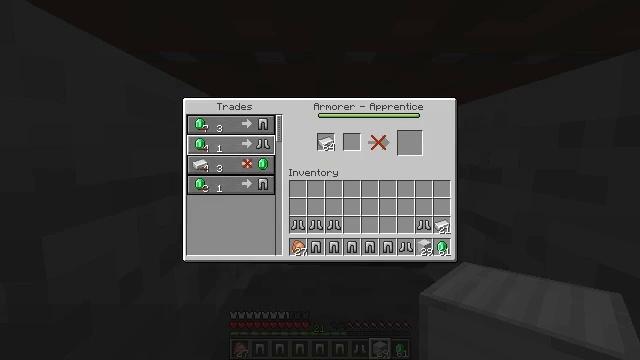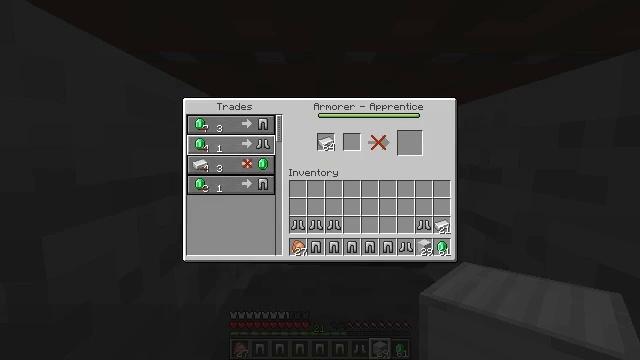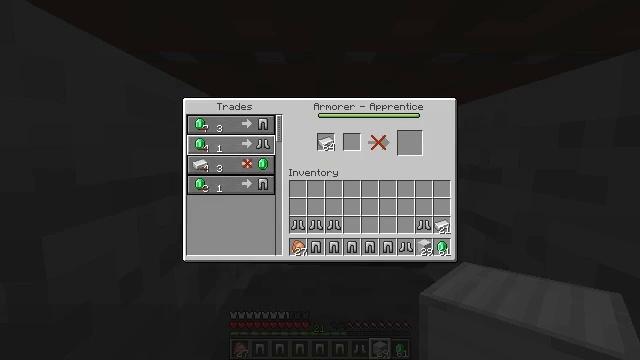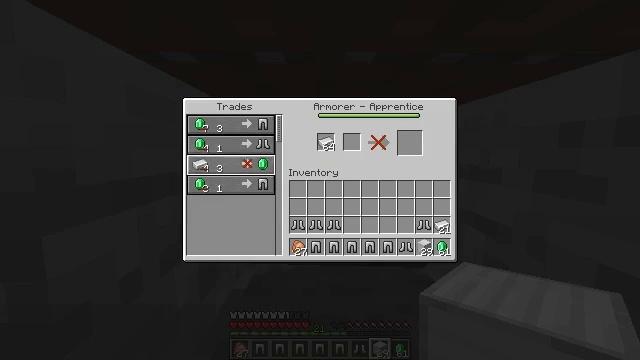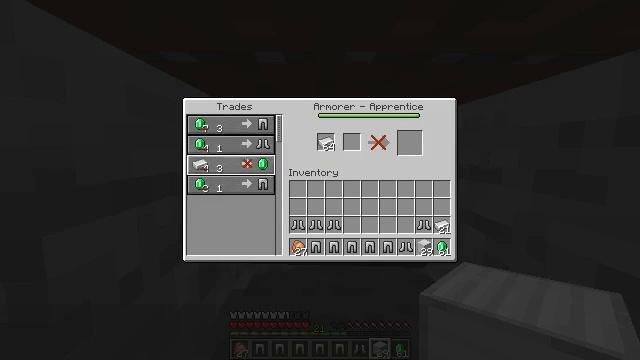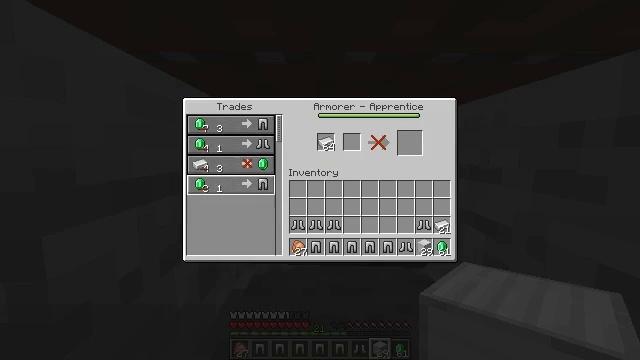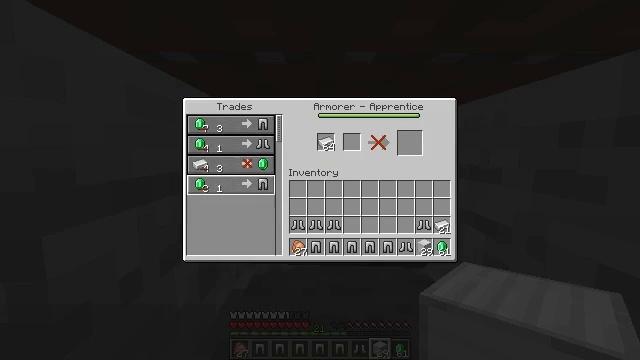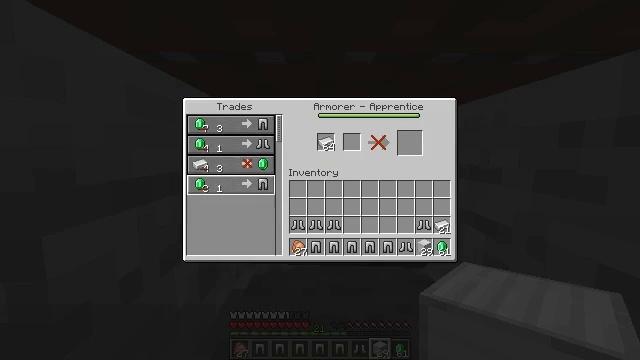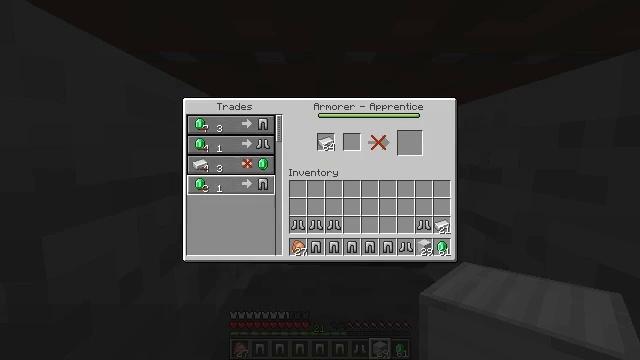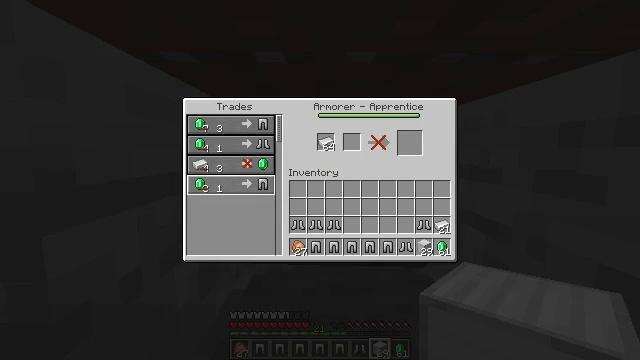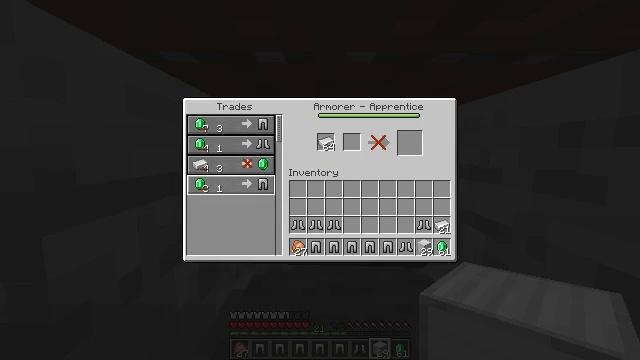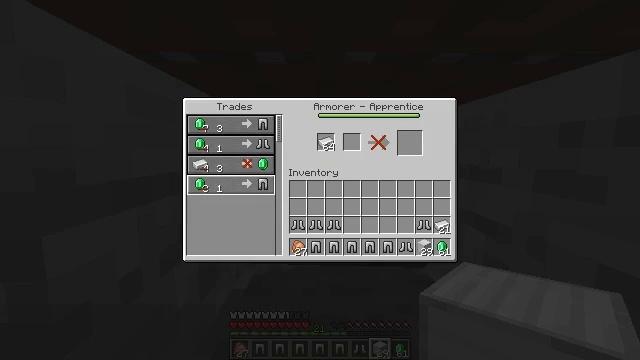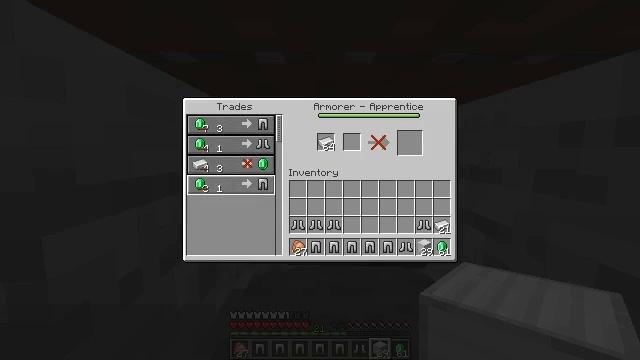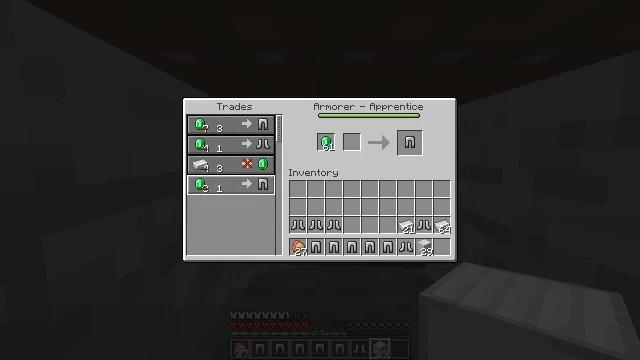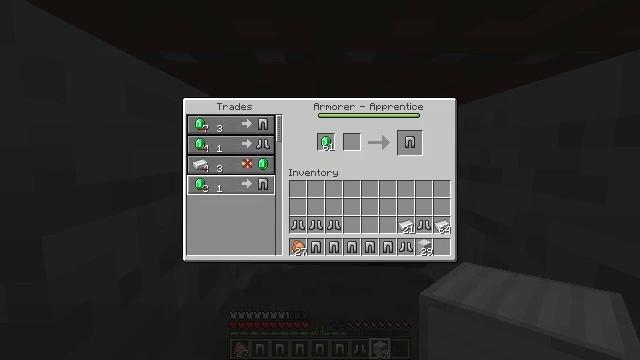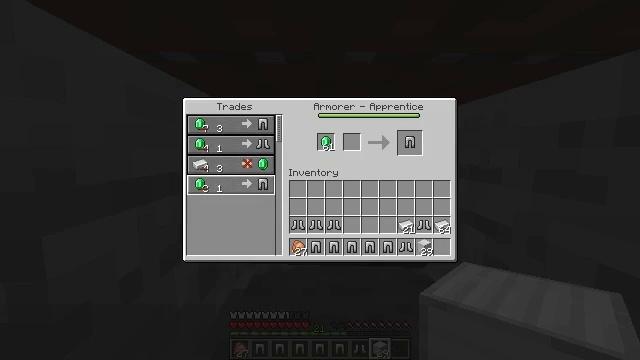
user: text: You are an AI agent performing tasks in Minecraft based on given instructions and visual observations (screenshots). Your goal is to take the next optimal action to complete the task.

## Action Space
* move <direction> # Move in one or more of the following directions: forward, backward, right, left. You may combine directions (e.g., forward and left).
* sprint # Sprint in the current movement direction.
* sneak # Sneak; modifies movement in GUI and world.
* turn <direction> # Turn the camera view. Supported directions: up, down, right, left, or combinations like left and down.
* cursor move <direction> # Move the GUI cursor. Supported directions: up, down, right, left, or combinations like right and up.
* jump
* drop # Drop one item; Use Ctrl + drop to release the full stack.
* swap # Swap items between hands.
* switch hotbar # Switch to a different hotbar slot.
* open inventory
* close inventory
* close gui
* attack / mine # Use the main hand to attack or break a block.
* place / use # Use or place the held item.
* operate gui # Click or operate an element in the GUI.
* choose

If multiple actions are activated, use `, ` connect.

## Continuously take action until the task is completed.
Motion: motion action
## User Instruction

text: Craft a set of chainmail leggings at the crafting table.
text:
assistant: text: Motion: no_op
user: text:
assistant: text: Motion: no_op
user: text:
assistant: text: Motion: turn down
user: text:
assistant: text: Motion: turn down
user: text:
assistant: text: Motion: no_op
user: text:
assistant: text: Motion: no_op
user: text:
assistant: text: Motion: no_op
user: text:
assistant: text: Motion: no_op
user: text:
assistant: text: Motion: no_op
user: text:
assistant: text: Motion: no_op
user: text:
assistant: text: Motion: no_op
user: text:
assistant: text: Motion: no_op
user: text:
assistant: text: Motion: attack / mine
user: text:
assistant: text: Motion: attack / mine
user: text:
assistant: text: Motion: attack / mine
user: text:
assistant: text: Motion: no_op
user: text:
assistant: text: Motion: no_op
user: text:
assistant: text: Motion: no_op
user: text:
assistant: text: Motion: no_op
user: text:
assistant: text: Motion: turn right and down
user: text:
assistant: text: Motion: turn right and down
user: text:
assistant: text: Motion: turn right and down
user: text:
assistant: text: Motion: turn right
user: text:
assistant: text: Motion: turn right
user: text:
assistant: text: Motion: no_op
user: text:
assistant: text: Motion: turn up
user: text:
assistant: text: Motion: turn up
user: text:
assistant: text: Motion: no_op
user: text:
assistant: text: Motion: no_op
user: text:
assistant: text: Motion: turn up